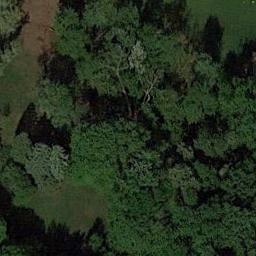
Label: forest